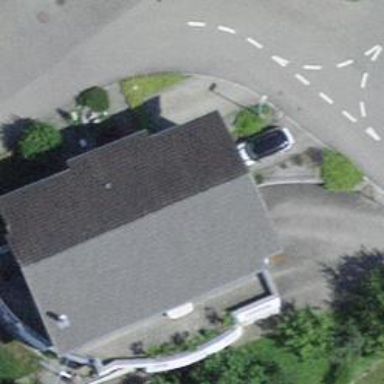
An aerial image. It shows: Veterinary facility.